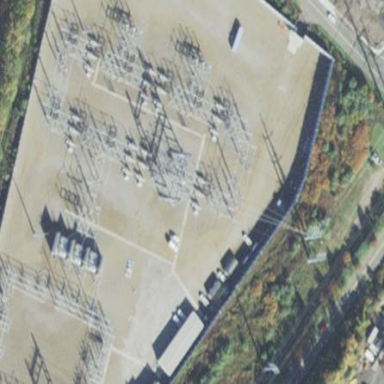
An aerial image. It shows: Fenced power substation at the transmission level.